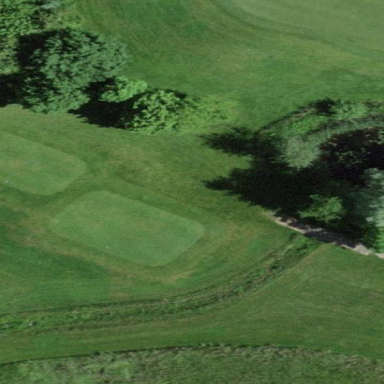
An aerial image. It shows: Golf tee on grassy land.